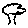
Label: tree